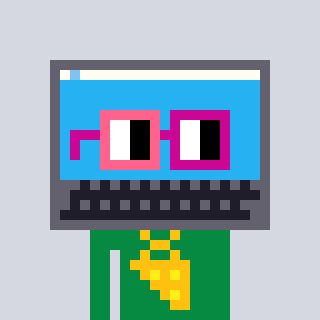
a pixel art character with square pink and red glasses, a laptop-shaped head and a green-colored body on a cool background